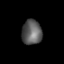
Tissue: lung
Cell type: Myeloid cells
Senescence score: 0.5448
Nuclear area (px): 485
Mean DAPI intensity: 92.297